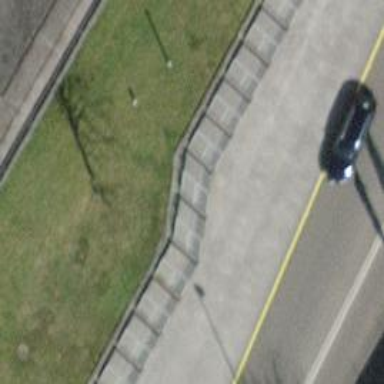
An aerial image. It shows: Platform for public transport on the road.